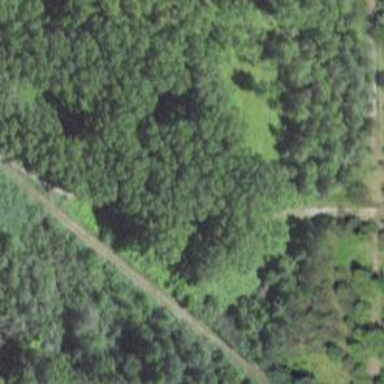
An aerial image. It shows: Rail spur service.